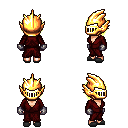
a pixel art fantasy rpg character, female body template, human, light skin, red robe, white pants, gold pageboy hairstyle, gold helm, metal gloves, gray slippers, four views (front, back, left, right), 2x2 character sprite sheet, small pixel art, hard edges, no anti-aliasing